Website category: sports
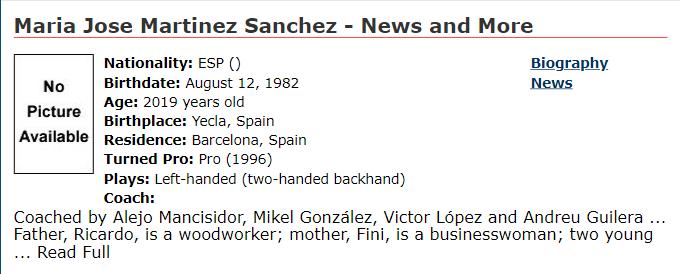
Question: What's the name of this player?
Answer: Maria Jose Martinez Sanchez

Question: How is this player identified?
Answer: Maria Jose Martinez Sanchez

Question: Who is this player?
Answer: Maria Jose Martinez Sanchez

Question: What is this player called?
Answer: Maria Jose Martinez Sanchez

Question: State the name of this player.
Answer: Maria Jose Martinez Sanchez

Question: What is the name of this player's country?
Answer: ESP

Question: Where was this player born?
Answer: ESP

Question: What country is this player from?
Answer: ESP

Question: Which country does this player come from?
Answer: ESP

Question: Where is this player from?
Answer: ESP

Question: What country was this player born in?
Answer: ESP

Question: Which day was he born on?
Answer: August 12, 1982

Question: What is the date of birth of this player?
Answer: August 12, 1982

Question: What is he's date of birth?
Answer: August 12, 1982

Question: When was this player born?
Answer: August 12, 1982

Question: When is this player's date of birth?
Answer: August 12, 1982

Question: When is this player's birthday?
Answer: August 12, 1982

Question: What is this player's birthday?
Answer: August 12, 1982

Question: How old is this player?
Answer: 2019 years old

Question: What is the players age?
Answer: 2019 years old

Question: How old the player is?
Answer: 2019 years old

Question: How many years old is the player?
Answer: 2019 years old

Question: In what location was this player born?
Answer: Yecla, Spain

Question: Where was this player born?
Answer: Yecla, Spain

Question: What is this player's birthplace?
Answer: Yecla, Spain

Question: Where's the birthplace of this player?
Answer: Yecla, Spain

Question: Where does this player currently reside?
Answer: Barcelona, Spain

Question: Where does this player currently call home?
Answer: Barcelona, Spain

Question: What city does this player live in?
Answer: Barcelona, Spain

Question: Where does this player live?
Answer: Barcelona, Spain

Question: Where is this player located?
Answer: Barcelona, Spain

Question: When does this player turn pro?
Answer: Pro (1996)

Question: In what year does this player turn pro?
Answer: Pro (1996)

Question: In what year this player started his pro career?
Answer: Pro (1996)

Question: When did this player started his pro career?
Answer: Pro (1996)

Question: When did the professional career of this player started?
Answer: Pro (1996)

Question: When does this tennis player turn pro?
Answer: Pro (1996)

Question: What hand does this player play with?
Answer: Left-handed (two-handed backhand)

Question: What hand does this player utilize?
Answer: Left-handed (two-handed backhand)

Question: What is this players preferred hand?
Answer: Left-handed (two-handed backhand)

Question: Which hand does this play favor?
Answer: Left-handed (two-handed backhand)

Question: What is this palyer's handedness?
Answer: Left-handed (two-handed backhand)